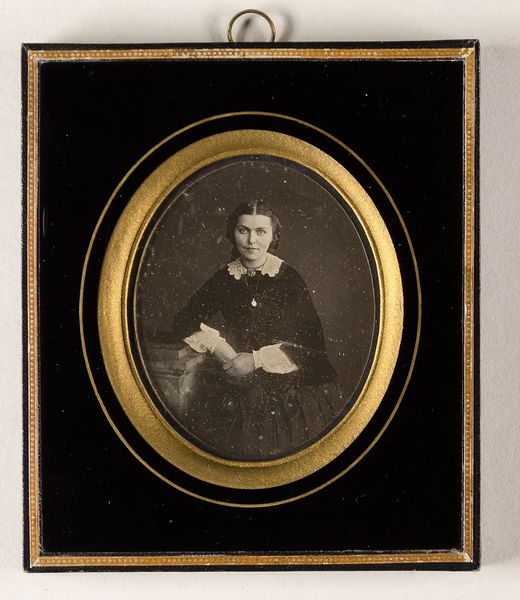
Titel: Bertha Meinardus. Hamburg, 1858
Künstler: Hermann Lorenzen
Standort: Hamburg
Institution: Museum für Kunst und Gewerbe Hamburg
Schlagwörter: frau, gesten, portrait, figur, foto, fotografie, photographie, photo, lichtbild, daguerreotypie, bildwerke, angewandte und bildende kunst, hessische systematik, porträt, armhaltungen, porträtfotografie, porträtphotographie, hüftbild